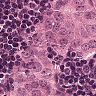
Metastatic tissue present: yes